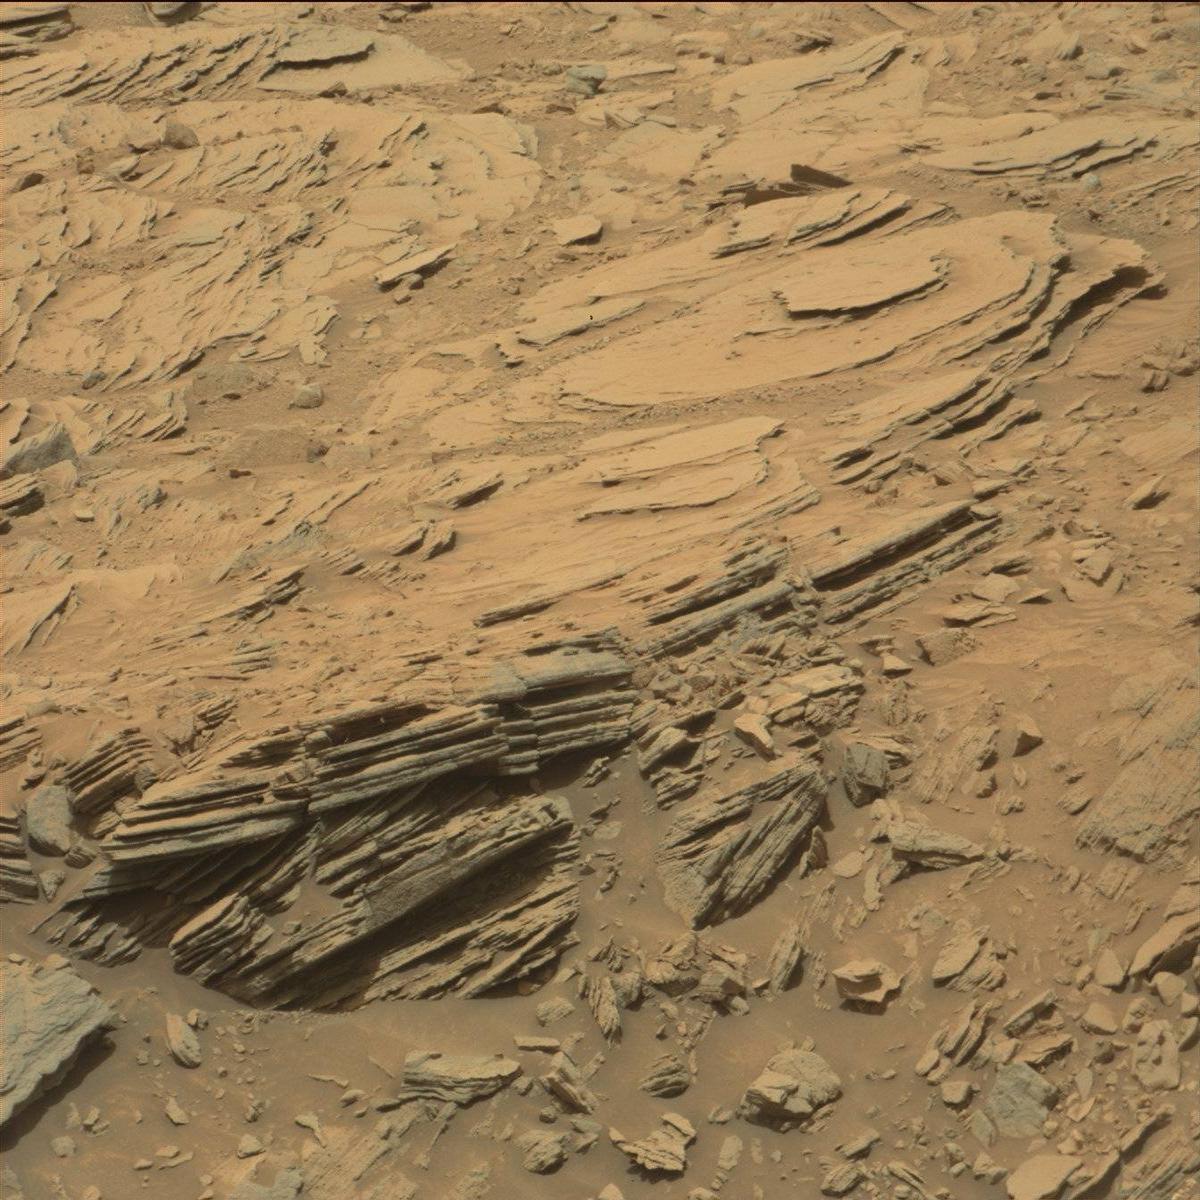
Terrain classes present: Bedrock, Sand / Soil